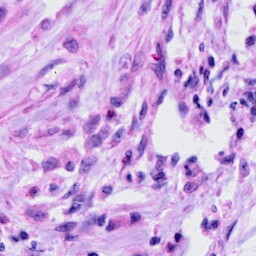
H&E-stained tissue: Cervix